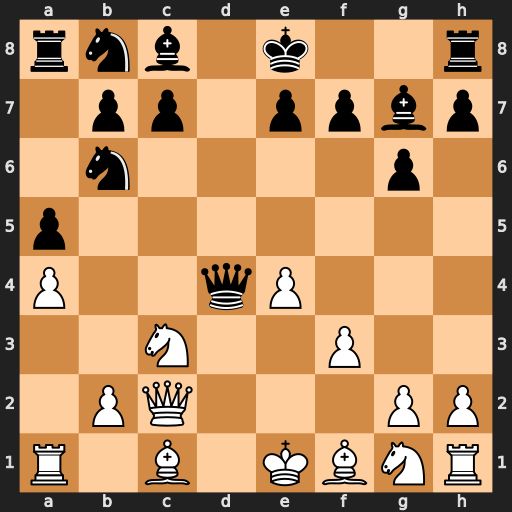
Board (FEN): rnb1k2r/1pp1ppbp/1n4p1/p7/P2qP3/2N2P2/1PQ3PP/R1B1KBNR
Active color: w
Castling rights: KQkq
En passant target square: -
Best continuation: Nb5 Qb4+ Bd2